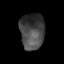
Tissue: skin
Cell type: Epithelial cells
Senescence score: 0.2705
Nuclear area (px): 867
Mean DAPI intensity: 68.93